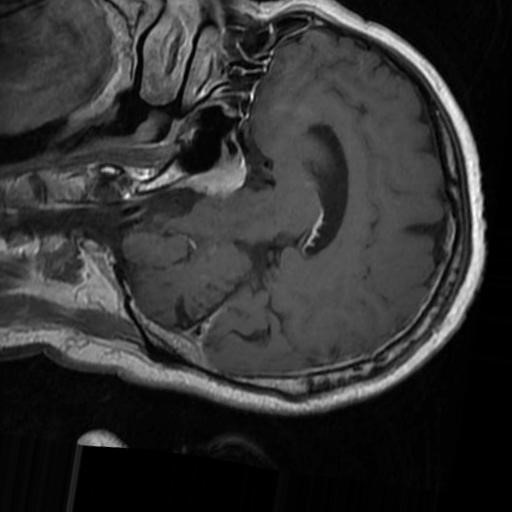
Label: brain_menin